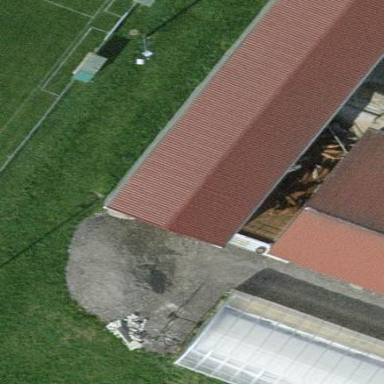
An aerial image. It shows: Greenhouse.